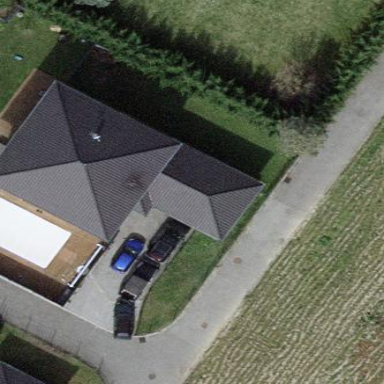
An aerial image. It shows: Garage.